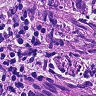
Metastatic tissue present: yes